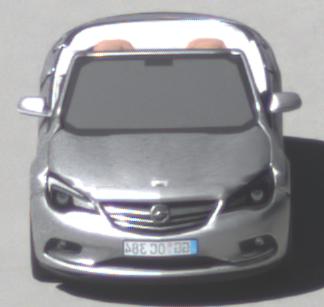
Make: Opel
Model: Cascada 1.4 Turbo
Detailed model: Cascada
Model produced from: 2013/03
Model produced until: 2015/01
Doors: 2
Color: white
Road condition: dry road
Daytime: midday
Contrast: high contrast